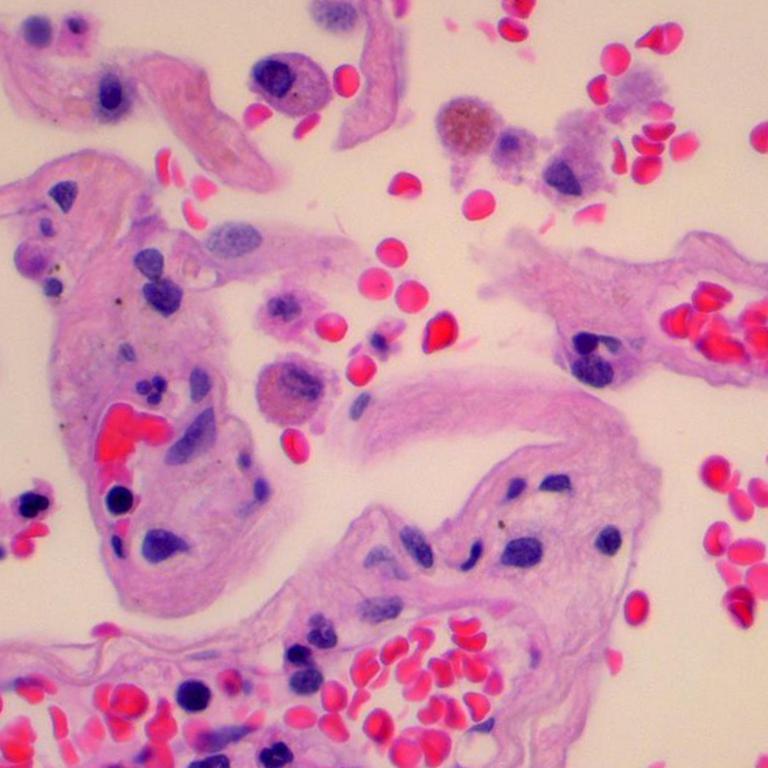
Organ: lung
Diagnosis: benign